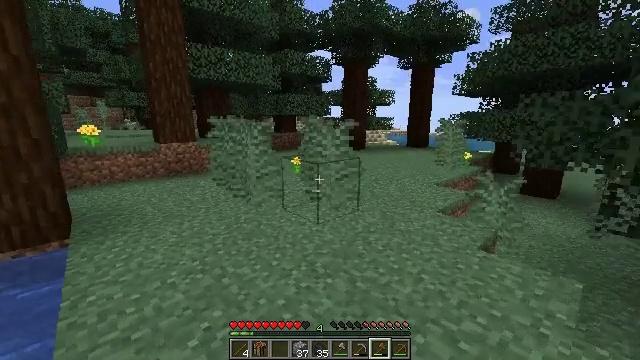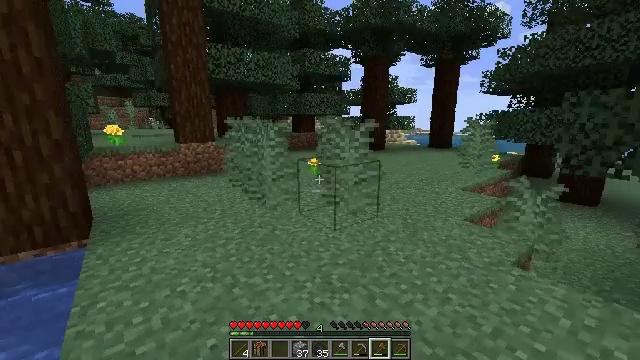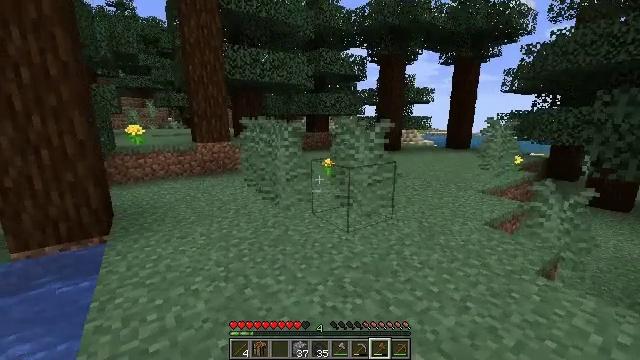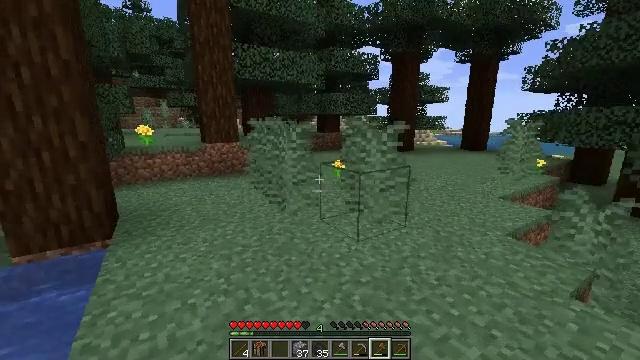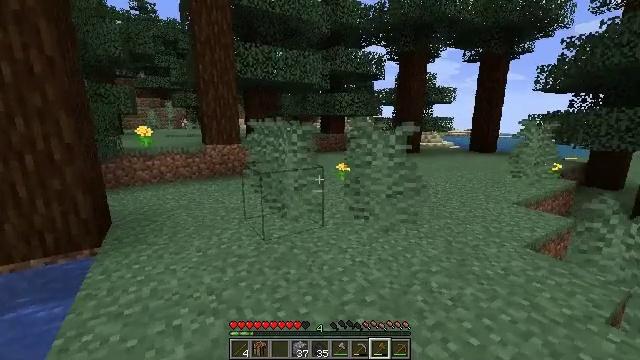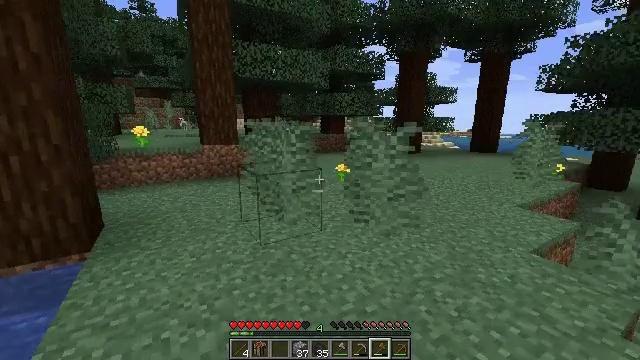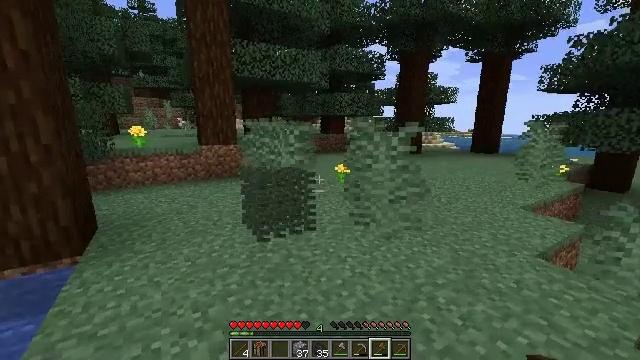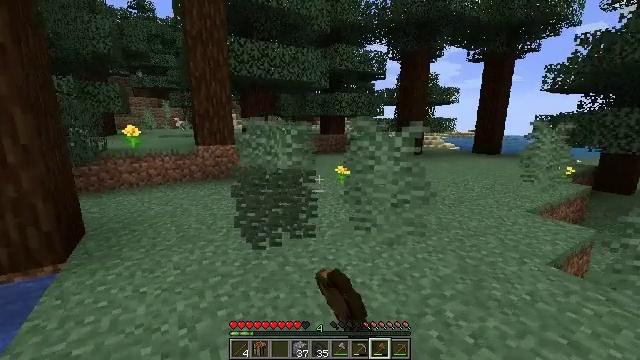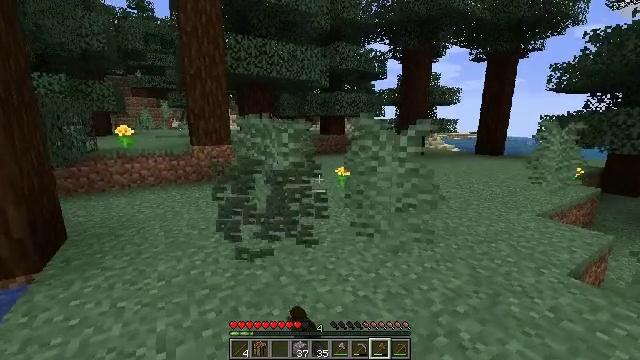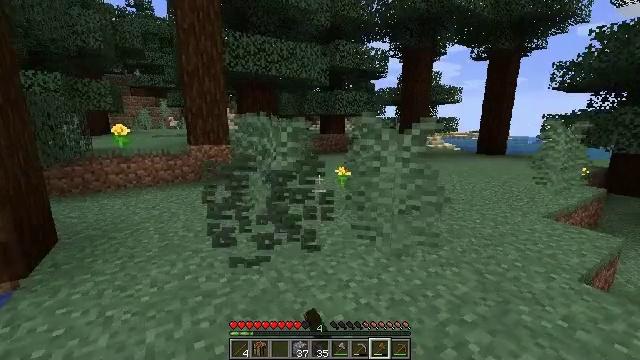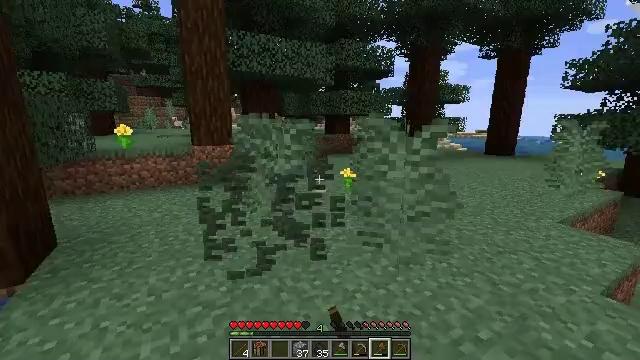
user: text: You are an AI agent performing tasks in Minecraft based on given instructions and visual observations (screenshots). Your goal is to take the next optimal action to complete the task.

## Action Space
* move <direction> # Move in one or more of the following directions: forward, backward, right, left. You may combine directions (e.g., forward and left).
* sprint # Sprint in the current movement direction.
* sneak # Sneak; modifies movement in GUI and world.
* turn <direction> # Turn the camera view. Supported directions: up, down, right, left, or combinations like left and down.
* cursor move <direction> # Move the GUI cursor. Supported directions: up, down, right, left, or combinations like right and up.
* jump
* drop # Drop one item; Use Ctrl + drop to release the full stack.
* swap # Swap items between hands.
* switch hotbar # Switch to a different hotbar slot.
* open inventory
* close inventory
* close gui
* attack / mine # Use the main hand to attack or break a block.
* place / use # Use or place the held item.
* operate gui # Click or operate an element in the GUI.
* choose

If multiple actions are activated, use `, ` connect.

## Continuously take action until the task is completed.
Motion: motion action
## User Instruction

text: Mine the large fern from the ground.
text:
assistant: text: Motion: move forward, turn left
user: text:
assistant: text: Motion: move forward, turn left
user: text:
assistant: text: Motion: move forward, turn left
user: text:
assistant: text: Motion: turn left
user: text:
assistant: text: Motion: move forward
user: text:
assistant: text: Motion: move forward, attack / mine
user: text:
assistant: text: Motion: move forward, attack / mine
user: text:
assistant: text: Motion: move forward, attack / mine
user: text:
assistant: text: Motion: move forward, attack / mine
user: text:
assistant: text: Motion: move forward, turn left, attack / mine
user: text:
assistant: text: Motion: attack / mine